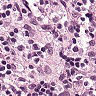
Metastatic tissue present: no